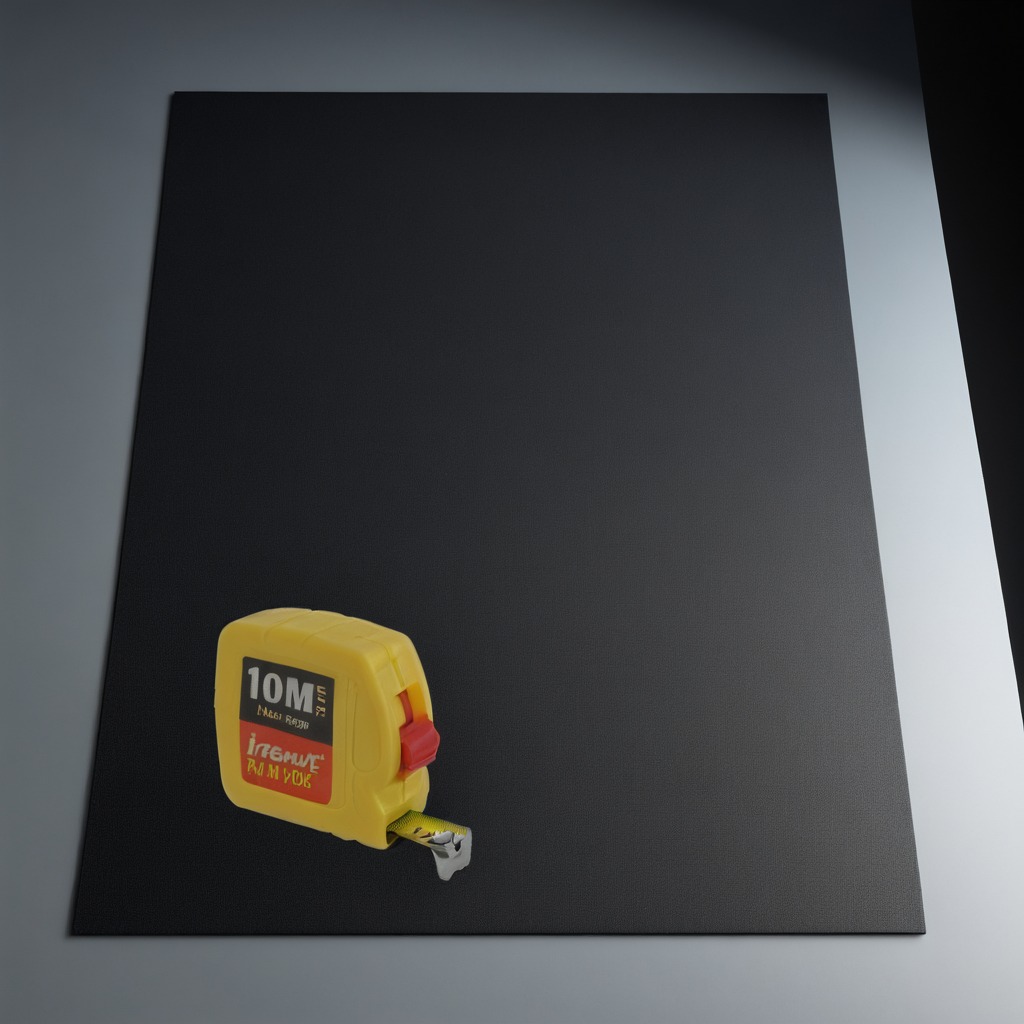
A measuring tape lies on the clean granite tabletop covered with a black rubber mat inside a workshop under bright overhead lighting crisp shadows high clarity worn but beneath the mat.